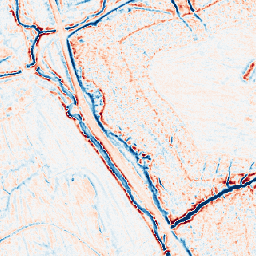
Category: edge_preserving
Decomposition family: bilateral
Decomposition parameters: d: 9
sigma_color: 50
sigma_space: 100
Upsampling method: nearest
Upsampling parameters: scale: 4
Upsampling scale: 4